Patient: sex F, age 75
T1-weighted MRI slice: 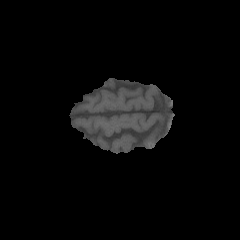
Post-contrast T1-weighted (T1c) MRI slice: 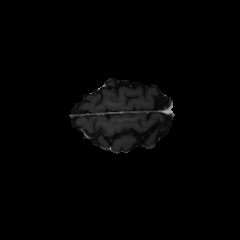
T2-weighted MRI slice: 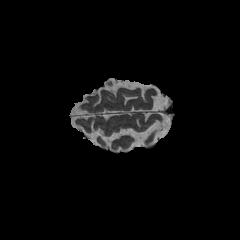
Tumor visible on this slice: no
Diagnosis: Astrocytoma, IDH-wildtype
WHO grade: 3